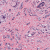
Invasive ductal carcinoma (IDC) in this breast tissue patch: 1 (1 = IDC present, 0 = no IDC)